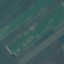
Label: AnnualCrop